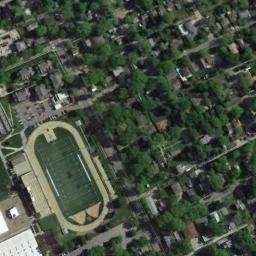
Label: ground_track_field